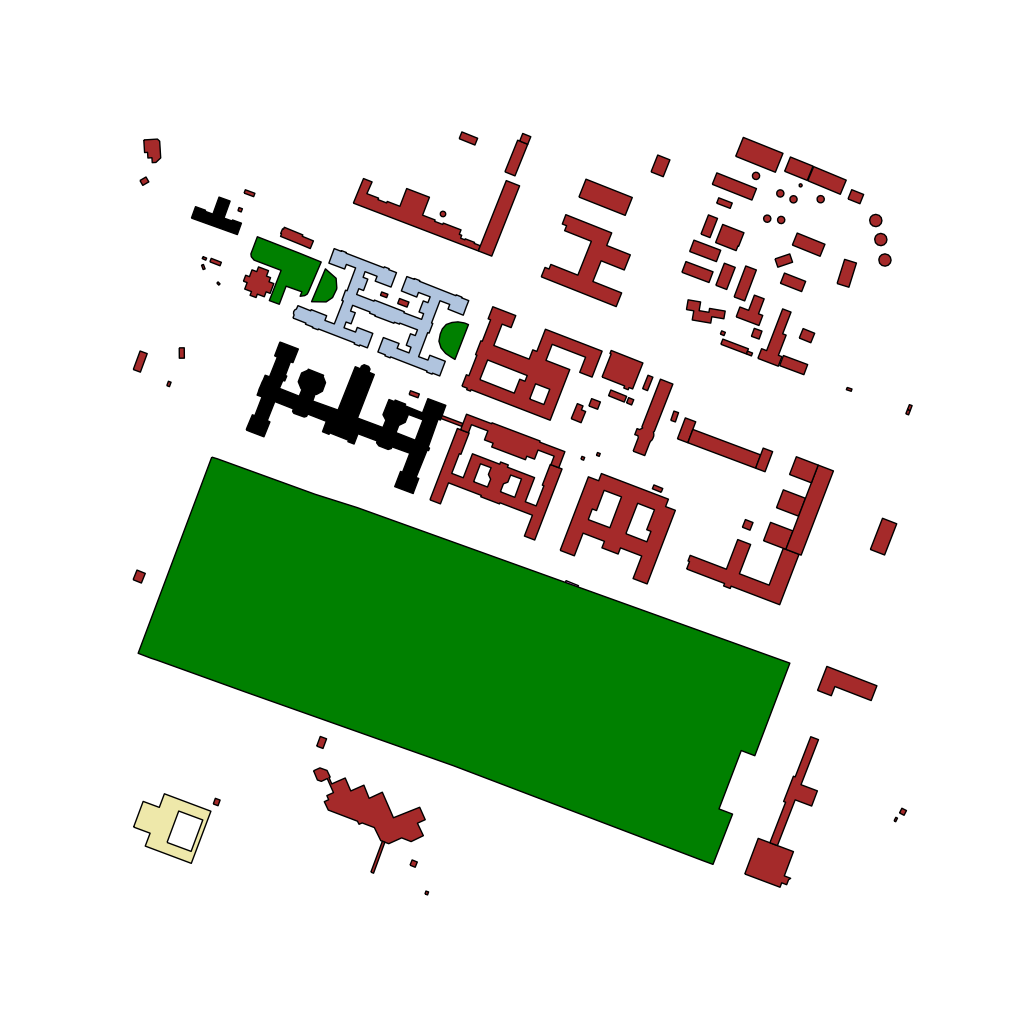
Tags: overhead vector_map, business, industrial, recreation, residential, special, historical, individual_rise, low_rise, density_1, Building, Cafe, Facility, Park, Post, Ythsport, 1.0 km²